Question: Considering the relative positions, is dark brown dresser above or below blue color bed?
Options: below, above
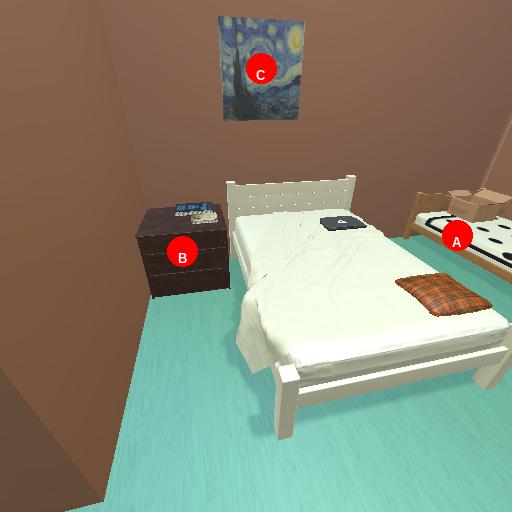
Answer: below